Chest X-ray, AP view. Patient: 30 years old, sex M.
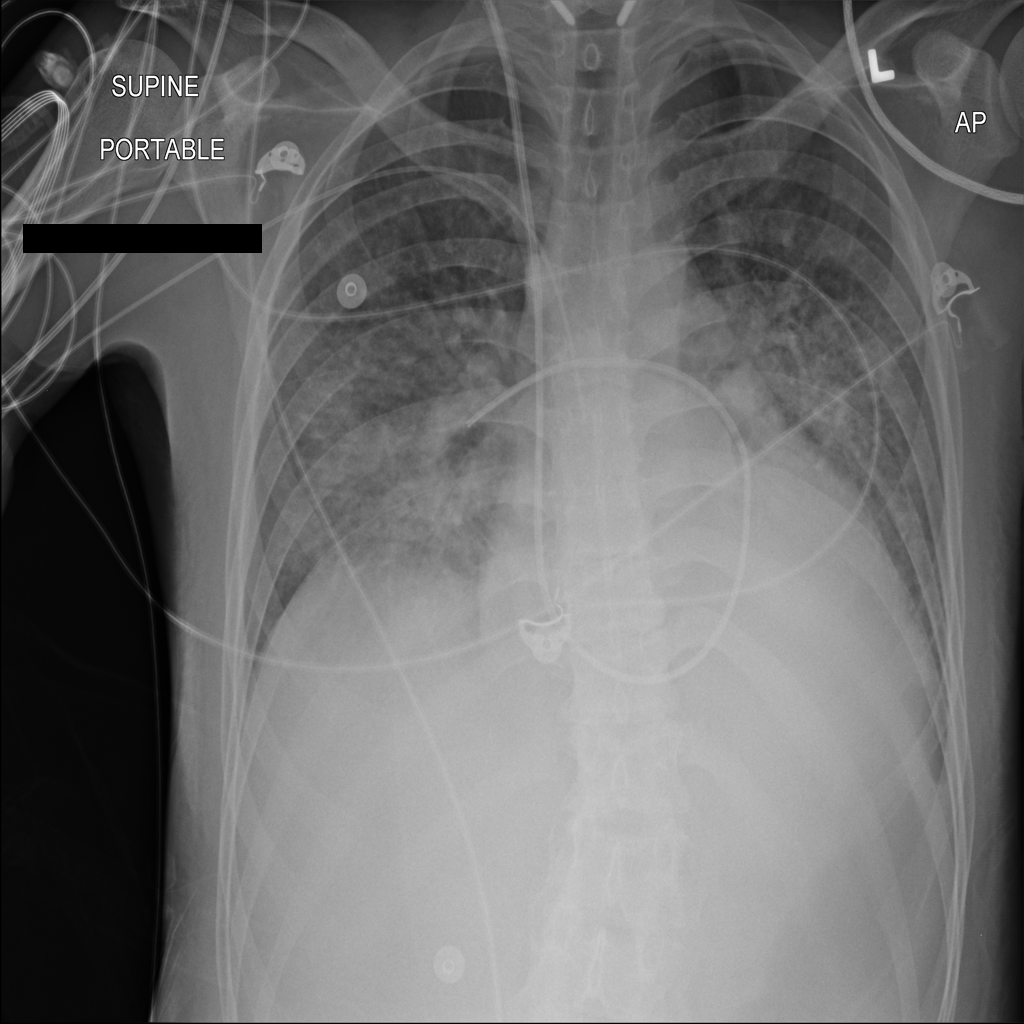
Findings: No Finding